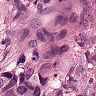
Metastatic tissue present: yes